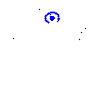
Particle: electron